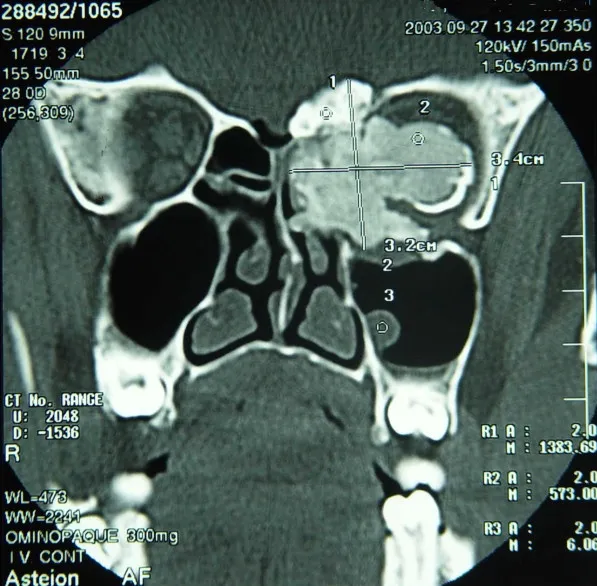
Preoperative CT scan. Preoperative coronal CT scan which shows a large bony tumor arising from the left ethmoid sinus with orbital and intracranial extension.
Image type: radiology (ct)